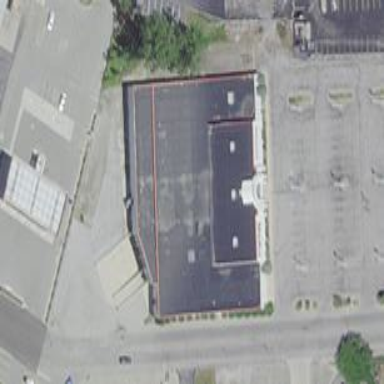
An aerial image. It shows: Commercial building.